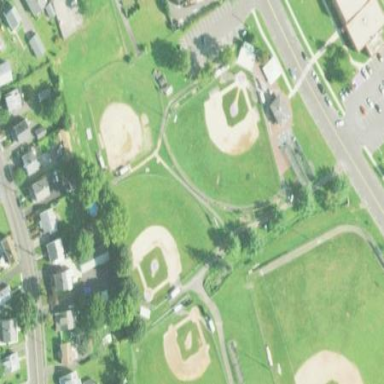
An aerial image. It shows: Baseball pitch for leisure land activities.